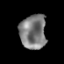
Tissue: prostate
Cell type: T cells
Senescence score: 0.3065
Nuclear area (px): 882
Mean DAPI intensity: 125.861